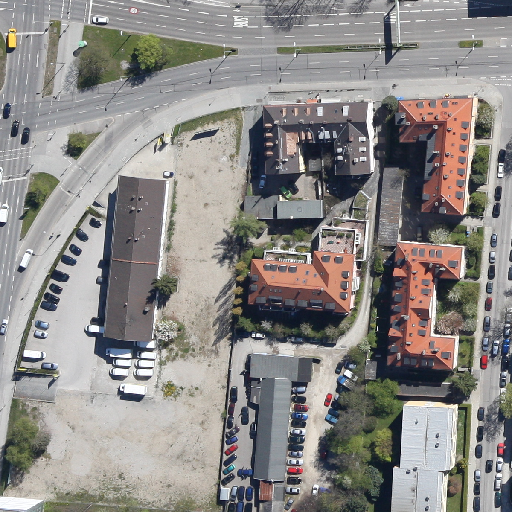
Referring expression: vehicle in the parking area